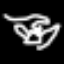
Label: angel